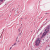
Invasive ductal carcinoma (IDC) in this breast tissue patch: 0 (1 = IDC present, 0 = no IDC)